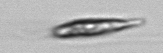
Label: Euglena